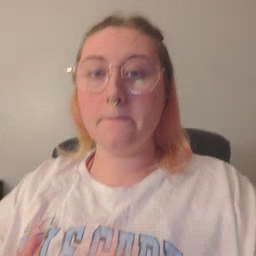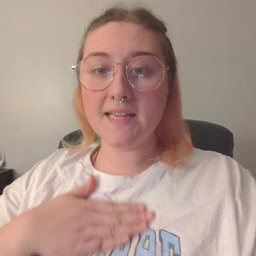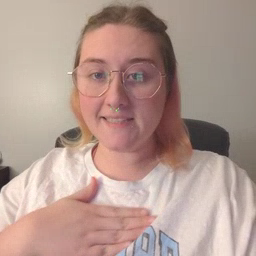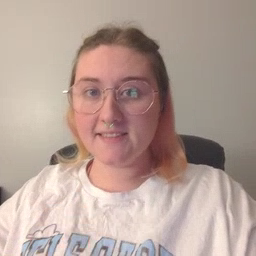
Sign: please